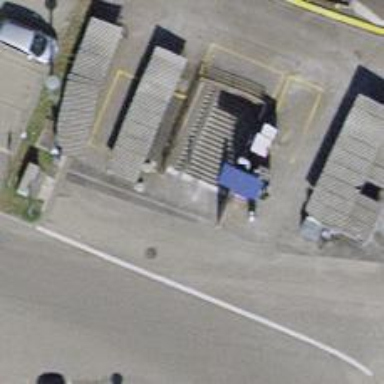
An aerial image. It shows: Set of steps with sett surface. There is also ramp available.